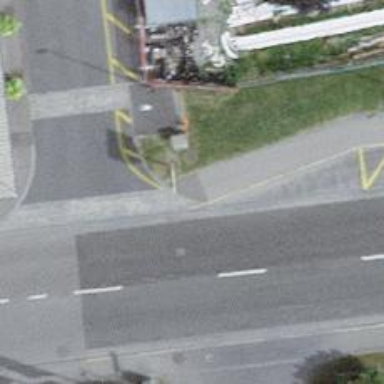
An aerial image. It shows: Bus stop with platform for public transport.